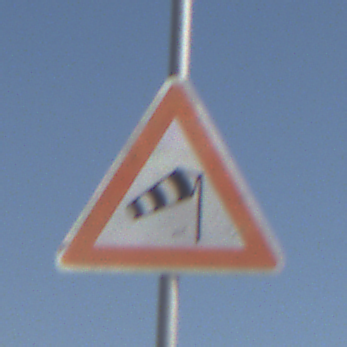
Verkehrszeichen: SeitenwindVonRechts
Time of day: Midday
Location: Outdoor (Nature)
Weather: PartlyCloudy
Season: NotSpecified
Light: Natural